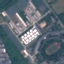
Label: Industrial